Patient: sex F, age 62
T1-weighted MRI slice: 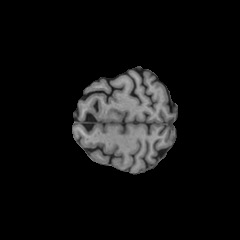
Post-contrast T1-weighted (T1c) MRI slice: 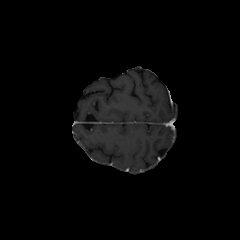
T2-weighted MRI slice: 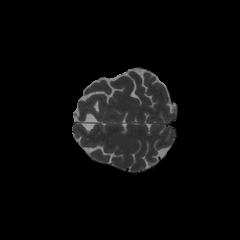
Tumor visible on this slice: no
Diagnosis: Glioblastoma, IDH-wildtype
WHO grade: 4